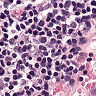
Metastatic tissue present: no